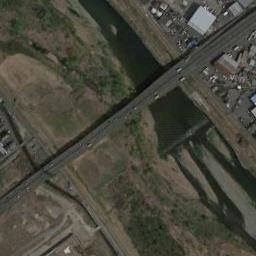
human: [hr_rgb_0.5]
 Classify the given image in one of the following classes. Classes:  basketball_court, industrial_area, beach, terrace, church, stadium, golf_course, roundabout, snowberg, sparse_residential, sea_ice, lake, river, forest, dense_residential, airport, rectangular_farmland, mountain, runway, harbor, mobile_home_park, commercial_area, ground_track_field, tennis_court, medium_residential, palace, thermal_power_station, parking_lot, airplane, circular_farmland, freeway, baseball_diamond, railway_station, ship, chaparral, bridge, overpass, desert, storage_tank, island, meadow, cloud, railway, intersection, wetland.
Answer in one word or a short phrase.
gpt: bridge